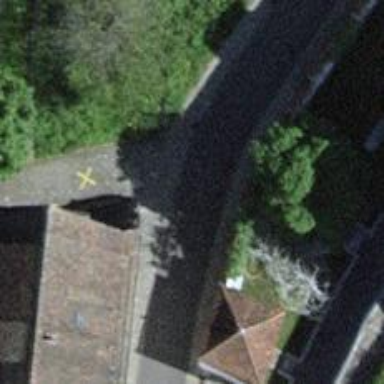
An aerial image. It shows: Footway with sett surface.